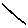
Label: line